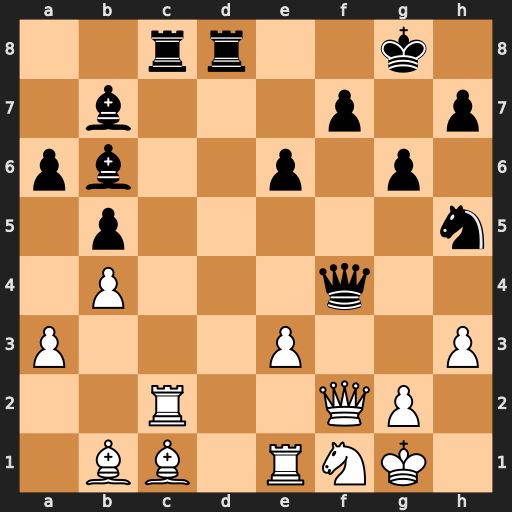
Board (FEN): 2rr2k1/1b3p1p/pb2p1p1/1p5n/1P3q2/P3P2P/2R2QP1/1BB1RNK1
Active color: w
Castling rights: -
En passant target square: -
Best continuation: exf4 Rxc2 Bxc2 Bxf2+ Kxf2